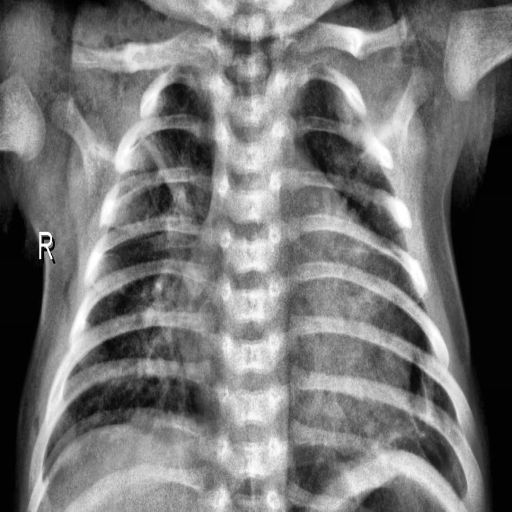
Finding: PNEUMONIA